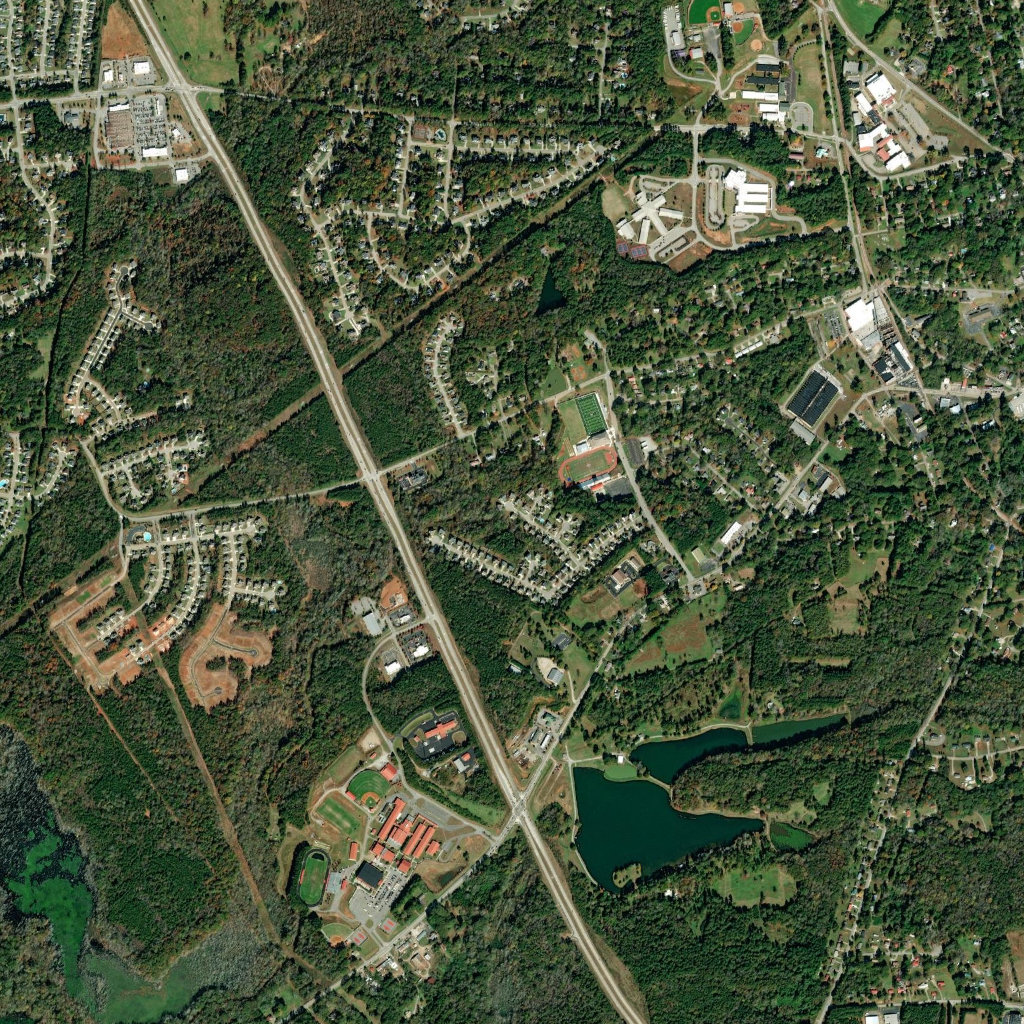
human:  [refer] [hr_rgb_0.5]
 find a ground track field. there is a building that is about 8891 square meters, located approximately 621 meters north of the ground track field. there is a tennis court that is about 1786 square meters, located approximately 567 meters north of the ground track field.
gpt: <box>[[54, 43, 60, 47, 0]]</box>